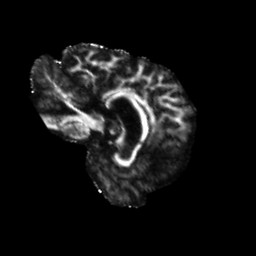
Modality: FA
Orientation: sagittal
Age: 66
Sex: female
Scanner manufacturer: siemens
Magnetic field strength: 3 T
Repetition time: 5.47 s
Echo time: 0.0854 s